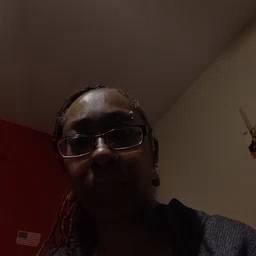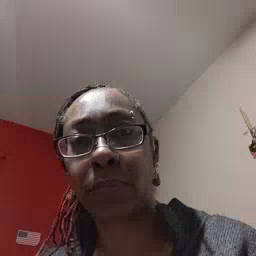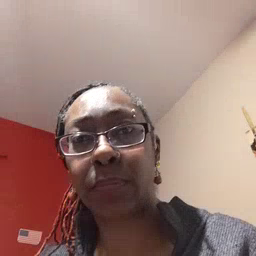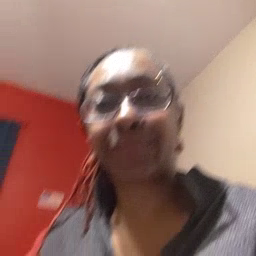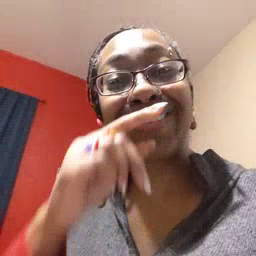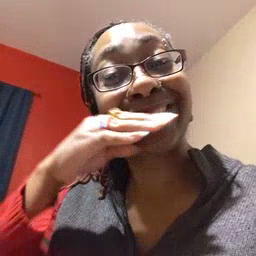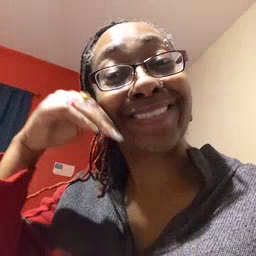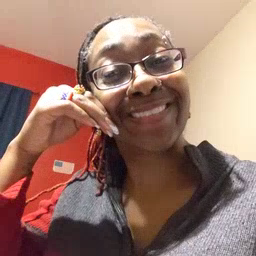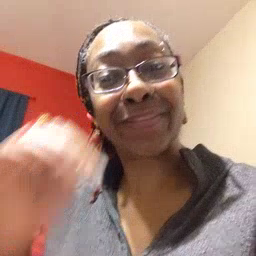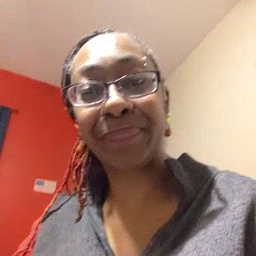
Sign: smile